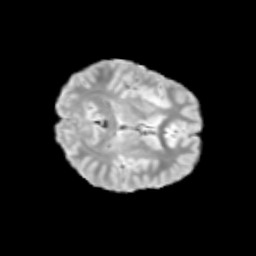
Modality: T2w
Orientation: axial
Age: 11
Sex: male
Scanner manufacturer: siemens
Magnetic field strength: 3 T
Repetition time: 3.8 s
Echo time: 0.07 s